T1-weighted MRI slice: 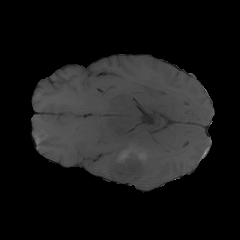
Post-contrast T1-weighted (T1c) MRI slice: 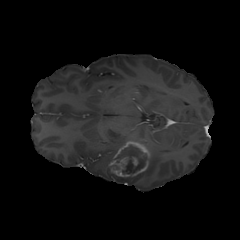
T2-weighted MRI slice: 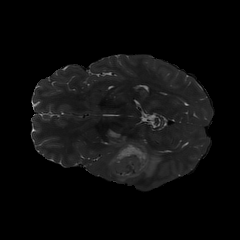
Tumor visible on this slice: yes